Question: Regarding the statement;
> Every object declaration in C and C++ has two principal parts: a sequence of zero or more declaration specifiers, and a sequence of one or more declarators, separated by commas.
For example:

Does means declaring a variable named 'a' as
'''
a;
'''
and not
'''
int a;
'''
?
I tried this with an example
'''
#include <stdio.h>
int main(){
x = 9;
printf("%d
", x);
return 0;
}
'''
and this is giving an error:
'''
[Error] 'x' undeclared (first use in this function)
'''
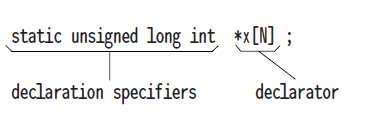
Answer: It was possible in c89 with the implicit 'int' rule but you needed at least a qualifer or a storage class specifier.
'''
auto x = 3; /* allowed in c89, not valid in c99 */
static y = 4; /* allowed in c89, not valid in c99 */
const z = 5; /* allowed in c89 , not valid in c99*/
a; /* not valid in c89, c99 without a prior declaration */
b = 6; /* not valid in c89, c99 without a prior declaration */
'''